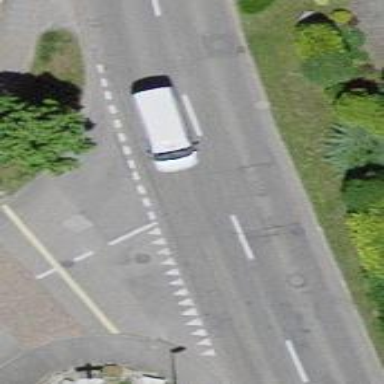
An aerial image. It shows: Road with "give way" sign.